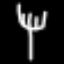
Label: fork